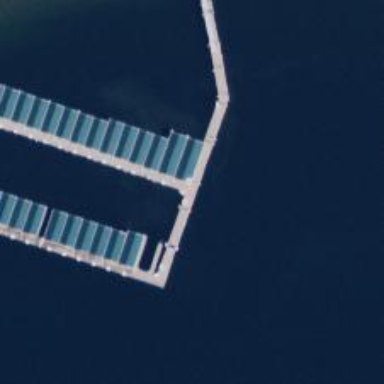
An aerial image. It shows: Floating pier along footway.